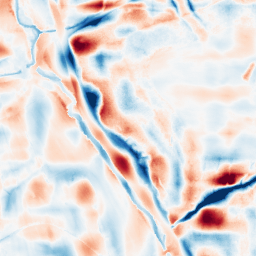
Category: wavelet
Decomposition family: wavelet_dwt
Decomposition parameters: wavelet: coif2
level: 5
Upsampling method: quintic
Upsampling parameters: scale: 8
Upsampling scale: 8